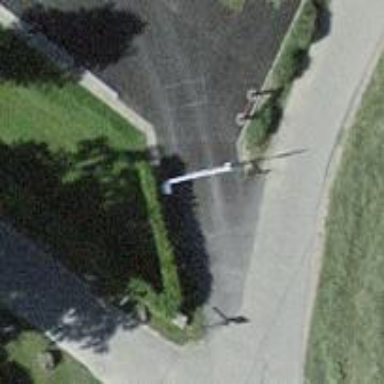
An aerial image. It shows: Lift gate barrier.